Field crop: tomato
Growth stage: 1
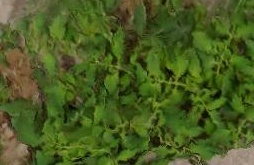
Species: tomato